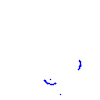
Particle: kaon